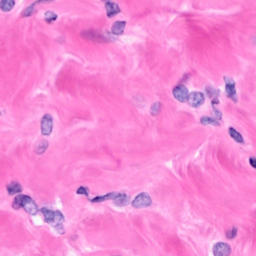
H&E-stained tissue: Breast